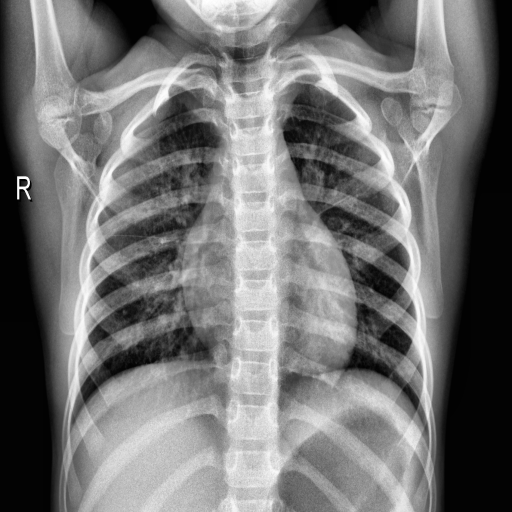
Finding: NORMAL